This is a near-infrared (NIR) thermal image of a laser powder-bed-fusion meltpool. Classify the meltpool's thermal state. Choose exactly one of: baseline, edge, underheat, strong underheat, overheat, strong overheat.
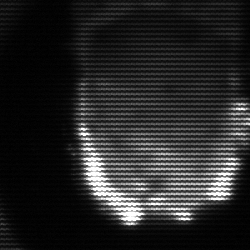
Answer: baseline